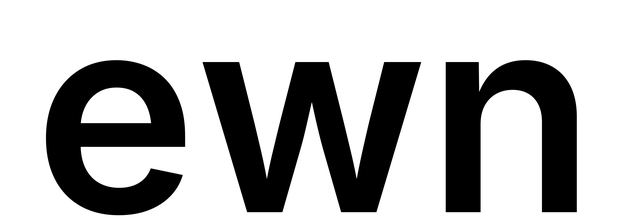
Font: Inter_SemiBold